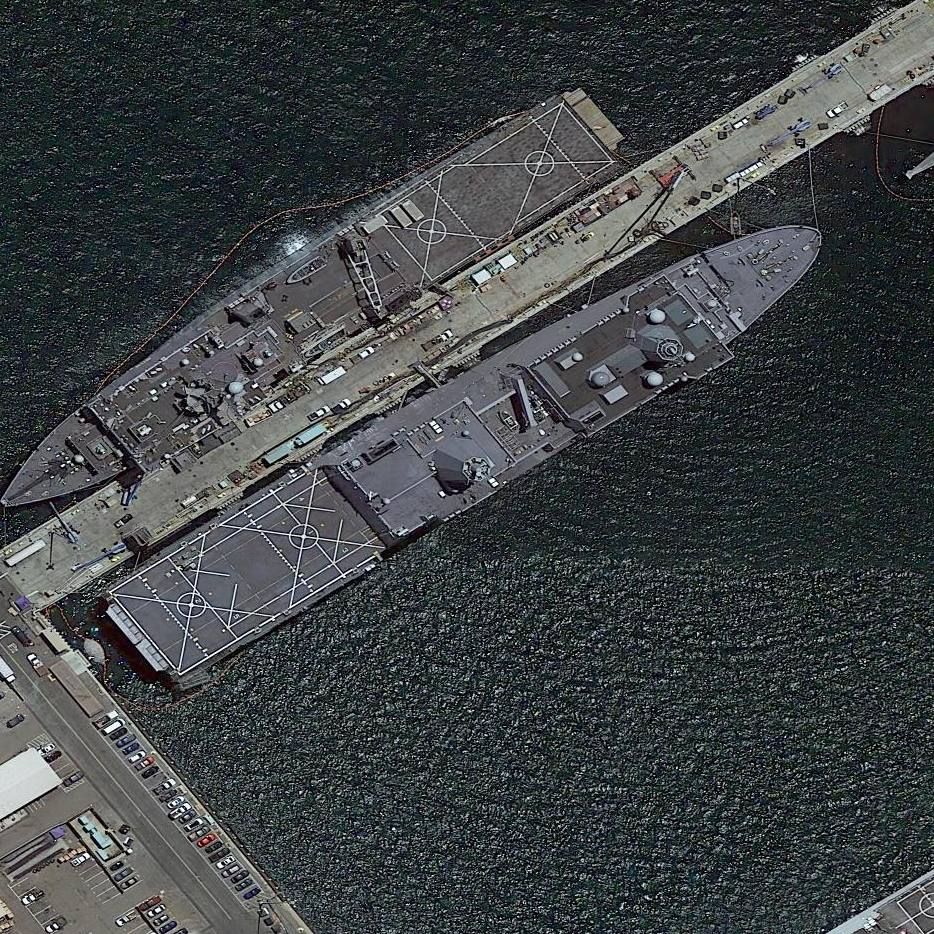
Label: combat